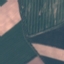
Land use / land cover: AnnualCrop